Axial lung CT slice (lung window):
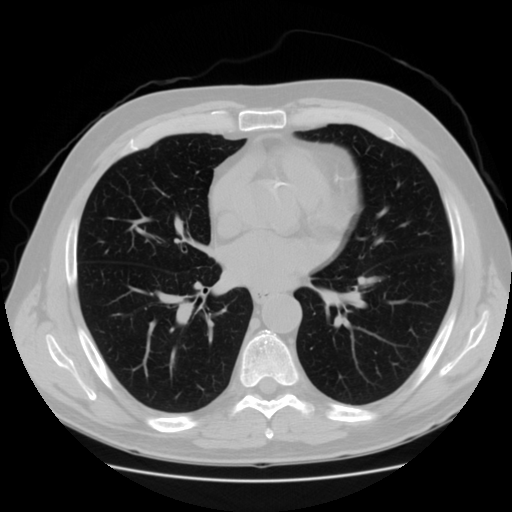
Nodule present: no